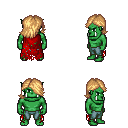
a pixel art fantasy rpg character, male body template, orc, green skin, red tattered cape, teal pants, light blonde swoop hairstyle, four views (front, back, left, right), 2x2 character sprite sheet, small pixel art, hard edges, no anti-aliasing